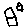
Label: house